Chest X-ray:
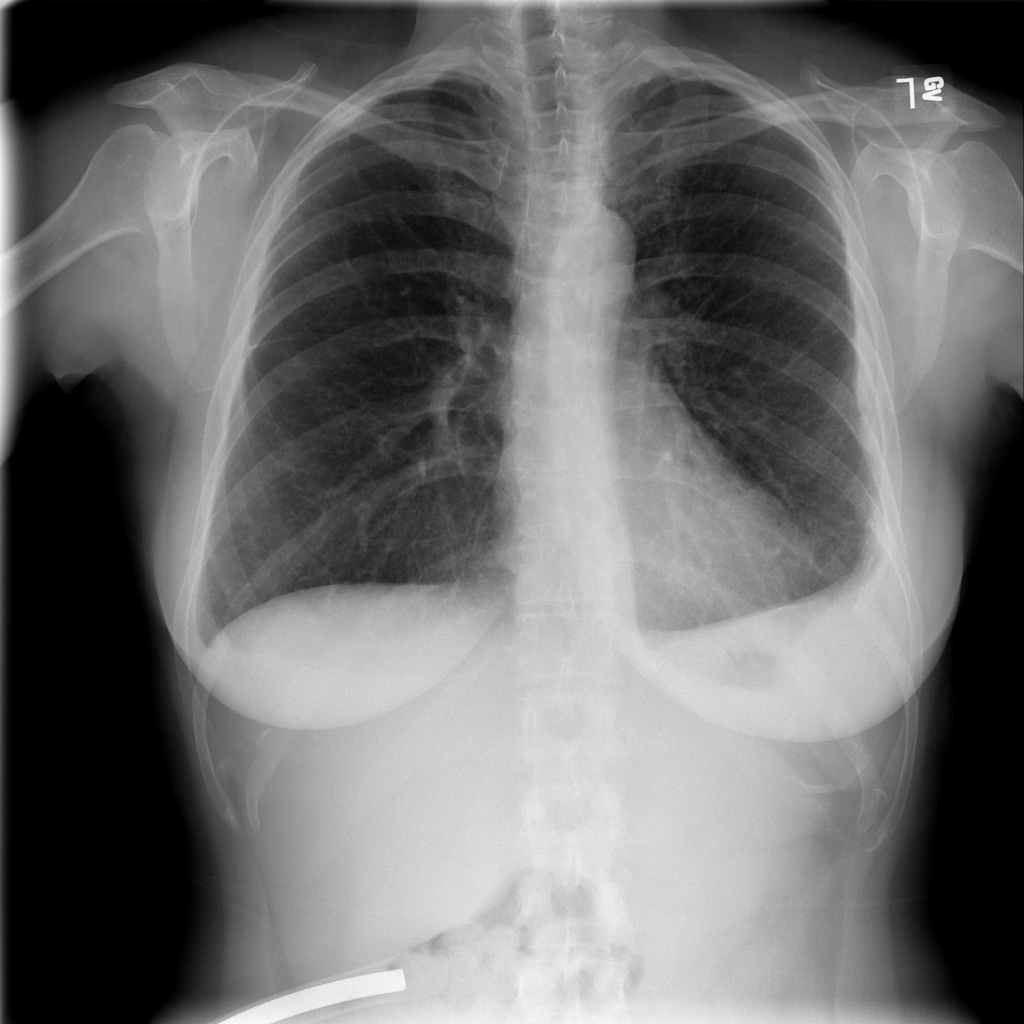
Findings: Pleural Thickening
No abnormal finding: no